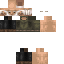
A male human skin with medium skin, wearing brown long hair dressed in a blue hoodie and black pants, featuring a closed mouth.